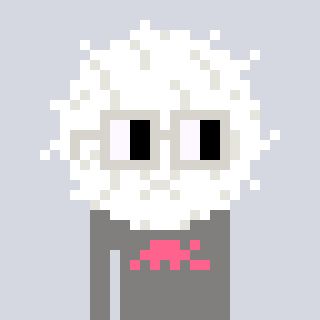
a pixel art character with square light gray glasses, a cottonball-shaped head and a bluegrey-colored body on a cool background